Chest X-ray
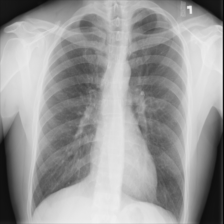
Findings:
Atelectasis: negative
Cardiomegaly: negative
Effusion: negative
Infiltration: negative
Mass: negative
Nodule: negative
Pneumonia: negative
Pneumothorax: negative
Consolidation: negative
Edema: negative
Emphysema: negative
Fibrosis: negative
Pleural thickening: negative
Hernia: negative